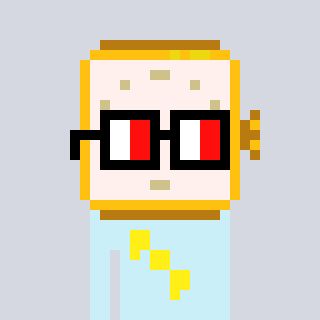
a pixel art character with square glasses with black frames and red eyes, a watch-shaped head and a cold-colored body on a cool background